Aerial crown-view tile of a tropical tree (Barro Colorado Island, Panama), acquired 20250715:
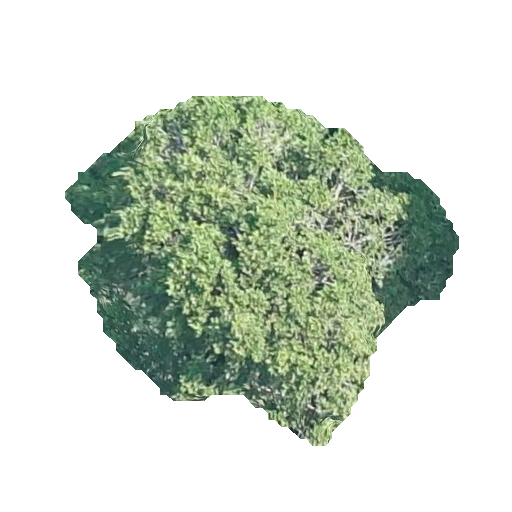
Species: Poulsenia armata
GBIF accepted scientific name: Poulsenia armata
Crown area: 131.801 m²